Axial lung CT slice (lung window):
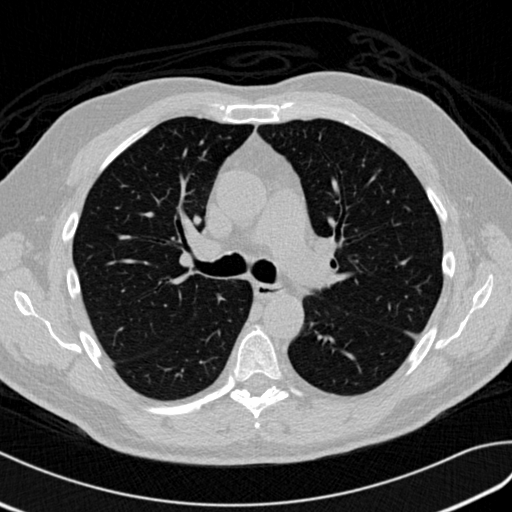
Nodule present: no